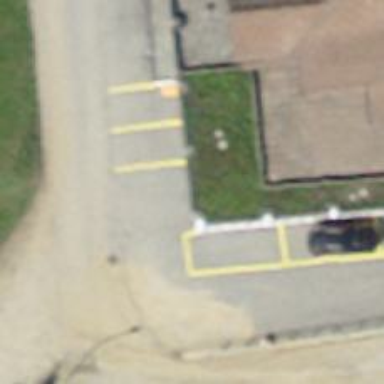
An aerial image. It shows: Parking entrance.